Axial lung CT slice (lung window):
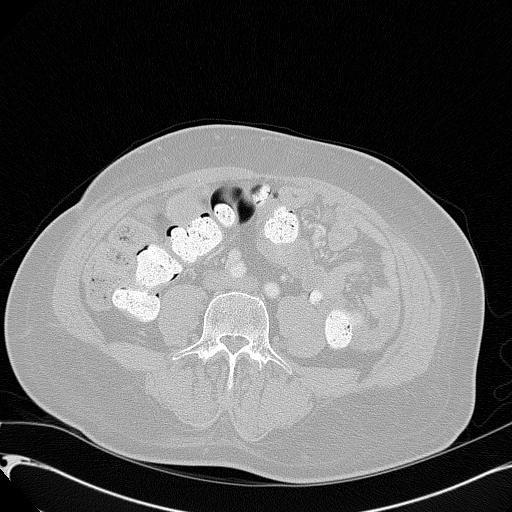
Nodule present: no